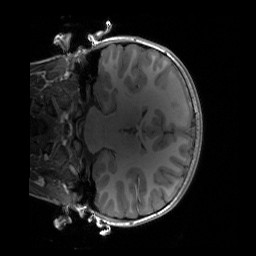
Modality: T1w
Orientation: coronal
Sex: male
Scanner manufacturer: siemens
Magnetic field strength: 3 T
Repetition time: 1.9 s
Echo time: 0.00243 s